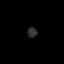
Tissue: lung
Cell type: T cells
Senescence score: 0.1815
Nuclear area (px): 98
Mean DAPI intensity: 45.612